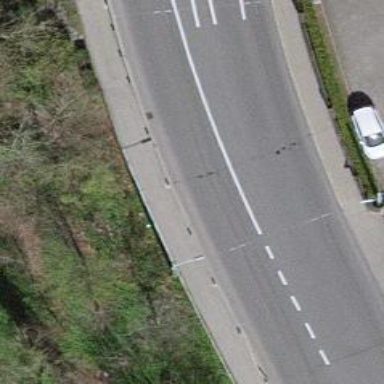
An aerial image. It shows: Secondary road with asphalt surface and trolley wire.